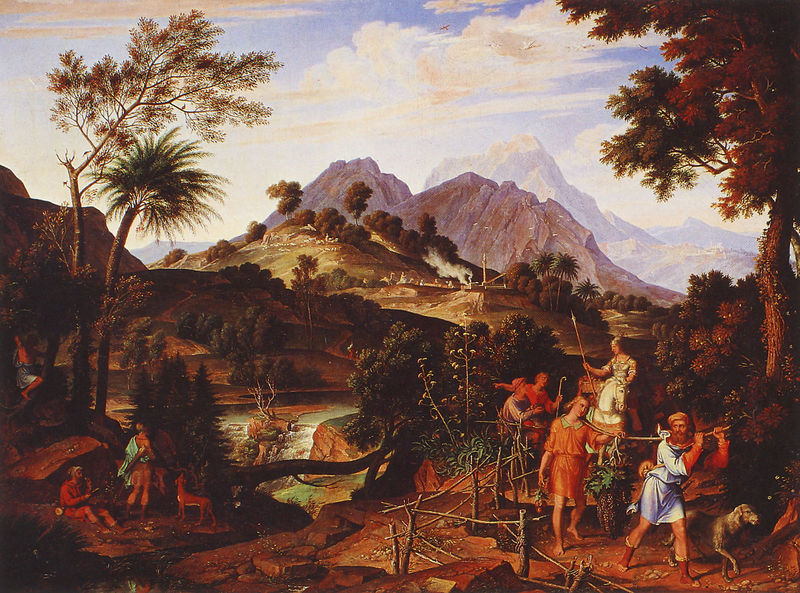
Titel: Italienische Landschaft mit den Kundschaftern aus dem Gelobten Land
Künstler: Joseph Anton Koch
Institution: Köln, Wallraf-Richartz-Museum
Schlagwörter: berg, himmel, mann, wasser, wolken, landschaft, menschen, see, hund, zaun, tragen, mühle, berge, gebirge, palme, gestell, gerüst, ölmalerei, reh, pinie, bauen, landschaft mittelalter berge hintergrund